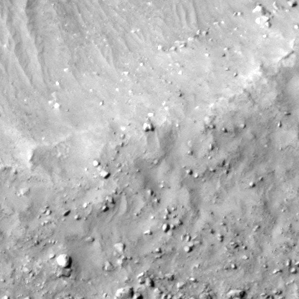
Label: non_frost